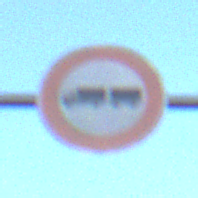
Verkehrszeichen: VerbotLastkraftwagenMitAnhaenger
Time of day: SunriseSunset
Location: Outdoor (RoadRail)
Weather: Clear
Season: NotSpecified
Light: Natural